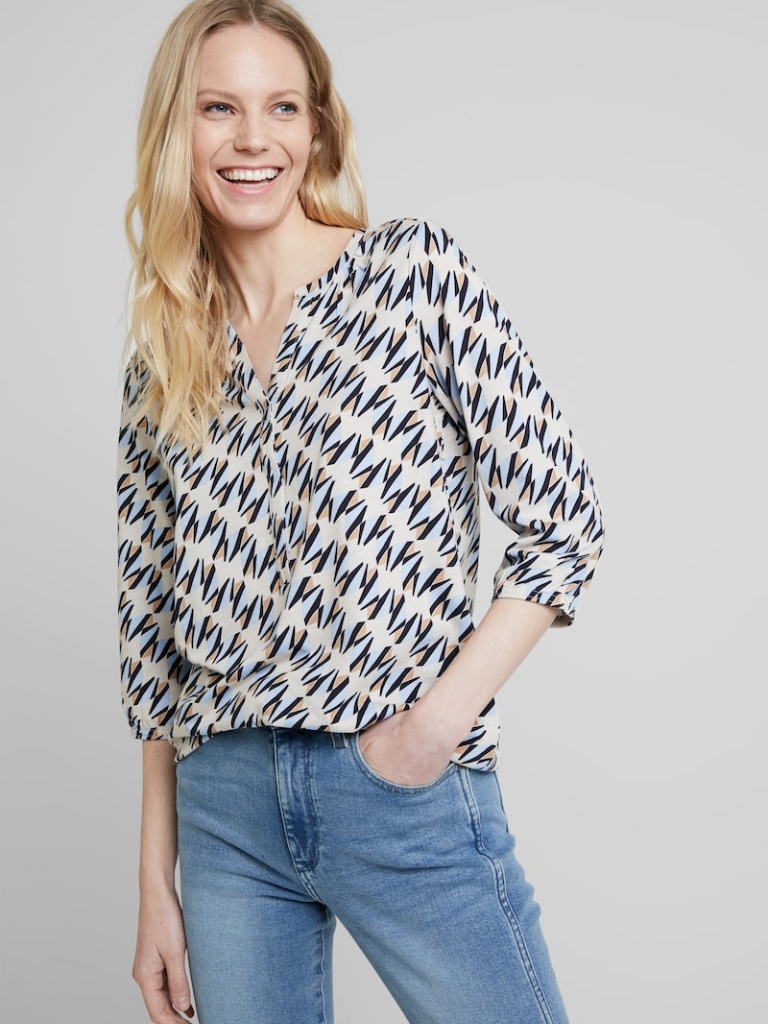
cotton relaxed a long-sleeved with rolled-up sleeves hip length French Tucked v-neck blouse